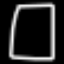
Label: square